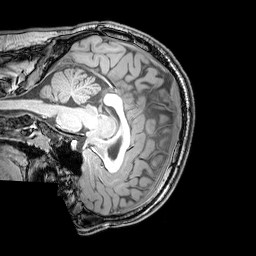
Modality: T1w
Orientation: sagittal
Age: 25
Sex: male
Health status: healthy
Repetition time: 0.081 s
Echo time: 0.037 s